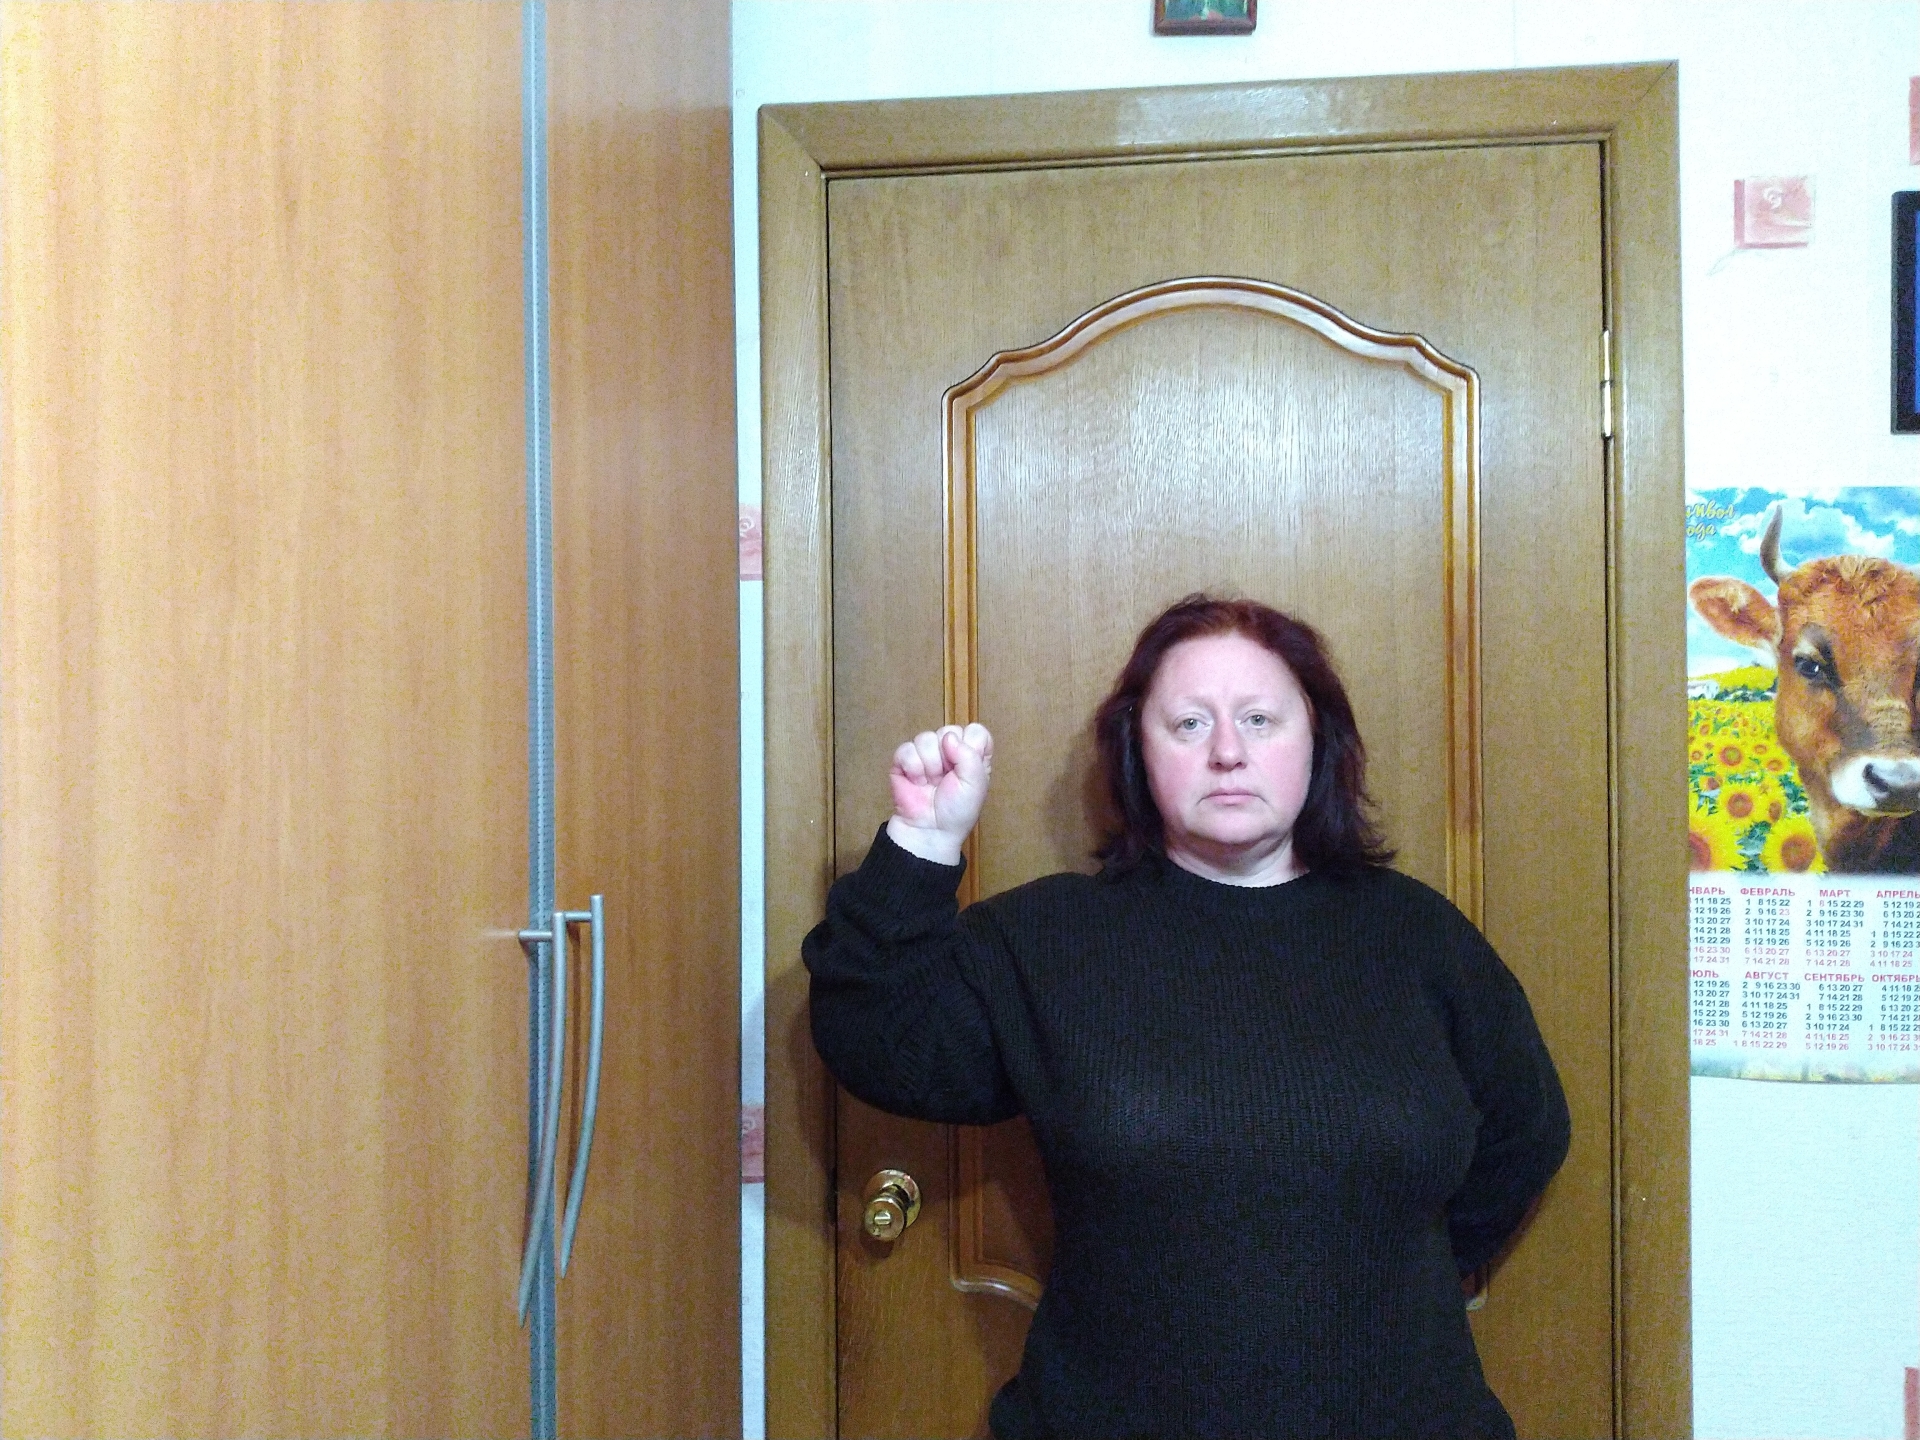
Label: noise